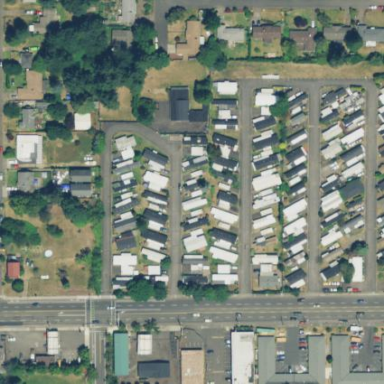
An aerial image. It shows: Residential area known as trailer park.